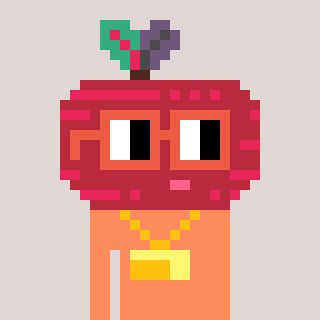
a pixel art character with square orange glasses, a beet-shaped head and a peachy-colored body on a warm background